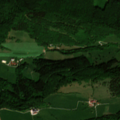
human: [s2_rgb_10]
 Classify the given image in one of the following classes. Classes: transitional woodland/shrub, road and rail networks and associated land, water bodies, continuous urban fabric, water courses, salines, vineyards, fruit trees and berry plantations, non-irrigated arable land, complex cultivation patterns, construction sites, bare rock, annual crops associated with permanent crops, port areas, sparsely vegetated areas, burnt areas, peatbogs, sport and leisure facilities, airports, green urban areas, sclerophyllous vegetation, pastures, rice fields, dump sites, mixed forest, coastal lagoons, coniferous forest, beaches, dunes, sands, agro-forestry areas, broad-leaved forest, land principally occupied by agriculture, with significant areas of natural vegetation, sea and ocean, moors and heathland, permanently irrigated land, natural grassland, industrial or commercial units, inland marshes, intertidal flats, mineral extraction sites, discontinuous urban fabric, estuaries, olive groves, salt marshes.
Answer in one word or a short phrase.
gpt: pastures, complex cultivation patterns, land principally occupied by agriculture, with significant areas of natural vegetation, mixed forest